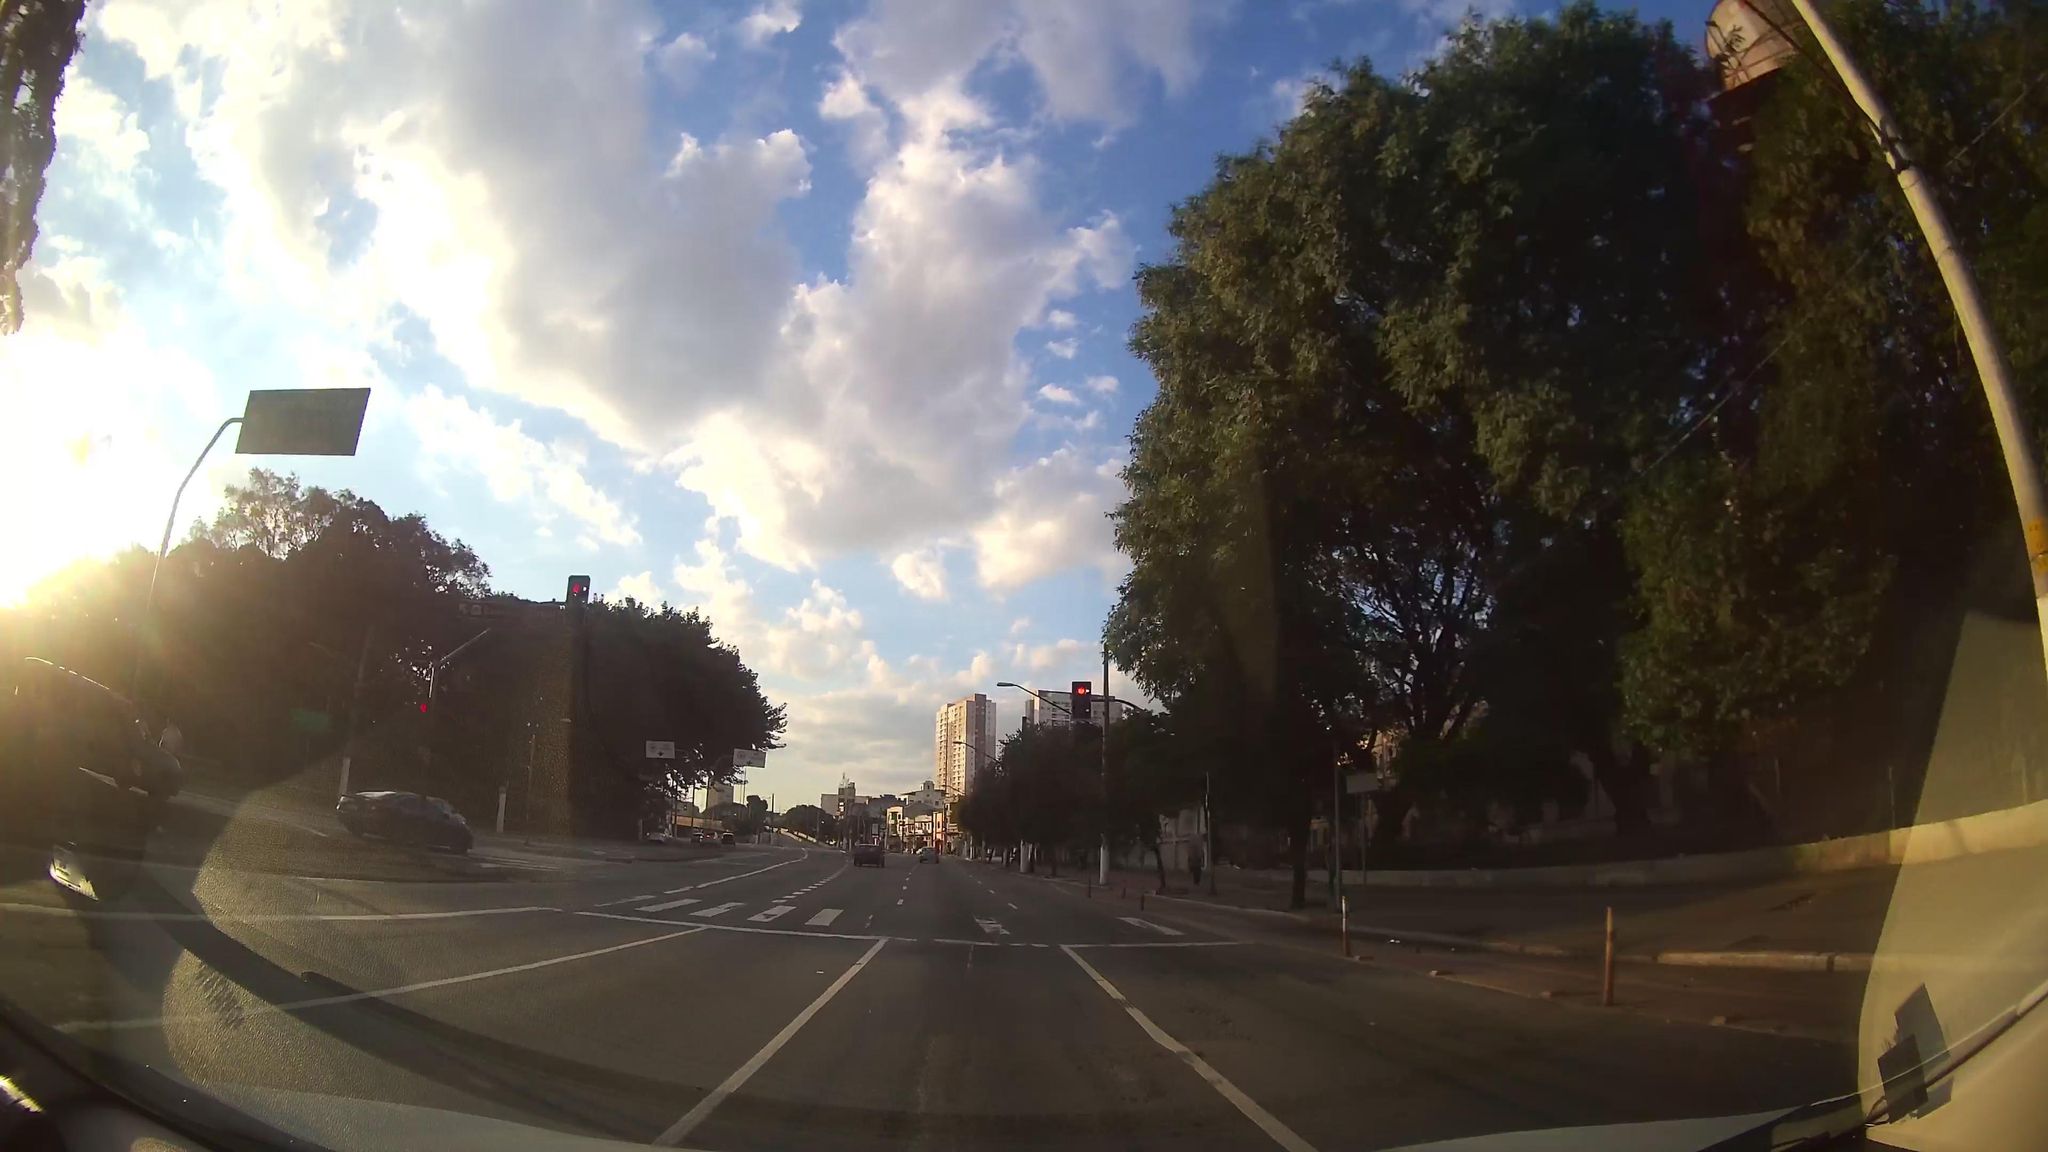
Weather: clear
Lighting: day
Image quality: slightly poor
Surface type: driving surface
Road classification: primary
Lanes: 5
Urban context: urban centre
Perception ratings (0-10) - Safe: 0.94, Lively: 8.65, Beautiful: 5.97, Boring: 4.9, Depressing: 1.78, Wealthy: 6.97